Current action and preconditions to check: path_clear

Your task: For each precondition in the list above, predict whether it will hold at this action.

Consider the current scene as observed from the mobile robot's camera, and analyze the predicted future states of all dynamic agents (e.g., people, animals, vehicles, or any moving entities) within the NEXT SECOND.

IMPORTANT: Only answer "very likely" if you are absolutely certain—based on strong, clear evidence—that a dynamic agent will violate the precondition in the predicted future state. Do NOT answer "very likely" for unlikely, ambiguous, or low-probability risks.

Ask yourself for each precondition: Is there a high probability, with clear and convincing evidence, that the predicted future states of any dynamic agent will interfere with the predicted future state of the currently executing action within the NEXT SECOND, causing that precondition to fail?

Assess the risk level based on these predictions. Use "likely" or "very likely" if motions create a clear risk of interference.

Use "neutral" or "improbable" if agents are nearby but their predicted paths are clearly diverging or non-conflicting.

Failure Risk Categories: "very improbable", "improbable", "neutral", "likely", "very likely"

Answer Format: Output ONLY the probability_of_failure value from these categories: "very improbable", "improbable", "neutral", "likely", "very likely"

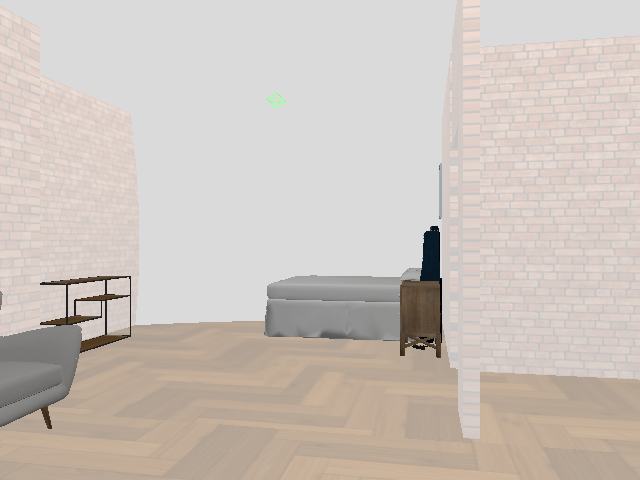

Answer: very improbable